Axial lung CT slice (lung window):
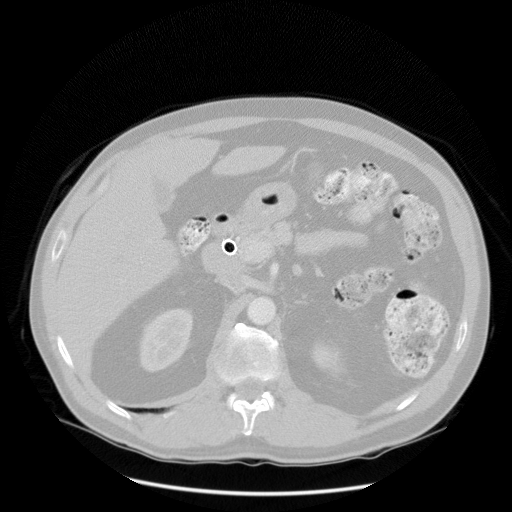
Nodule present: no